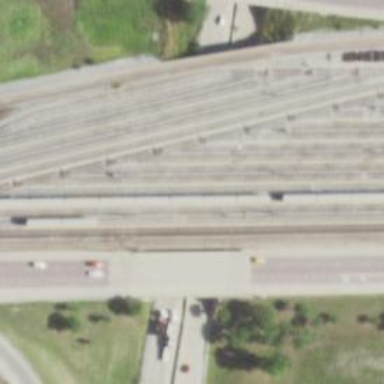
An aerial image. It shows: Yard area with electrified rail tracks.